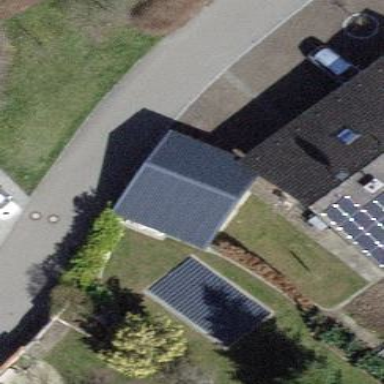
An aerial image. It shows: Garage building.